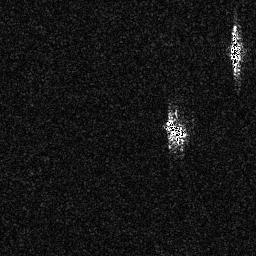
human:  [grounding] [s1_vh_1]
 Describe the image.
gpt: In the satellite image, there is  <ref>1 medium ship </ref> <box>[[89, 8, 94, 26, 0]]</box> located at top right,  <ref>1 medium ship </ref> <box>[[63, 46, 73, 55, 0]]</box> located at center.